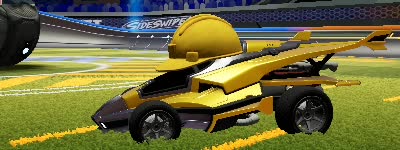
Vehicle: aftershock